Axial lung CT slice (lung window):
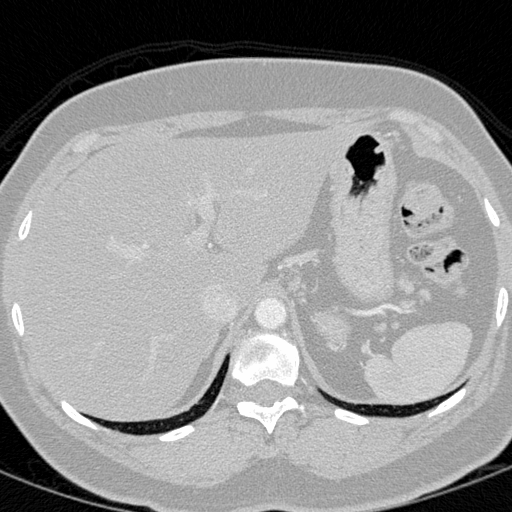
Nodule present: no